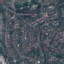
Land use / land cover: Residential